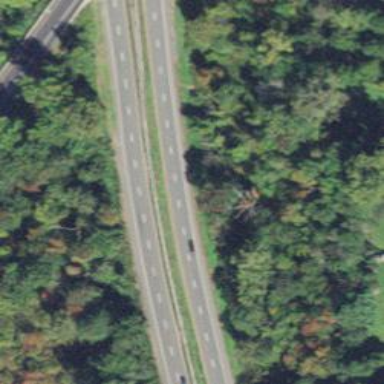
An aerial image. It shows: View of motorway.